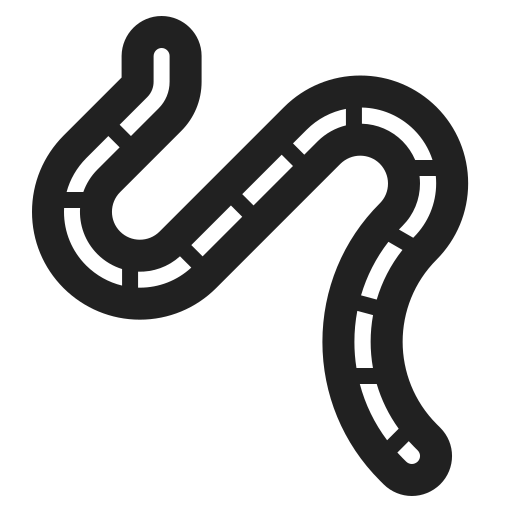
worm high contrast